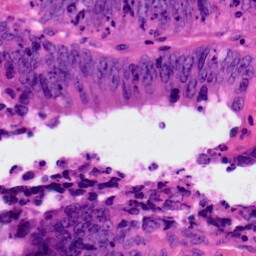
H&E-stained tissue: Colon